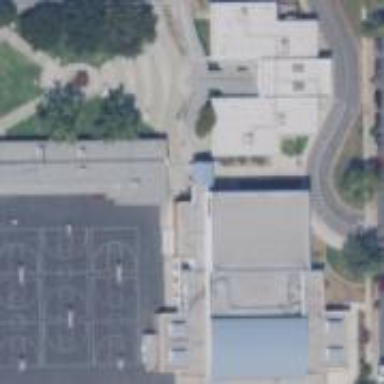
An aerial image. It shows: School building.